Question: I have a file with a unicode name(eg chinese characters). I get a UnicodeEncodeError. I'm using postgres database with utf8 and the django development server on ubuntu lucid 64. What am I missing? I do the following where filename is the unicode name of the file in models.py:
'''
def get_upload_path(instance,filename):
return filename # Unicode error if filename has non latin 1 characters
class Kind (models.Model):
style = models.ForeignKey(Style)
kind_file = models.FileField(upload_to=get_upload_path)
'''
from shell:

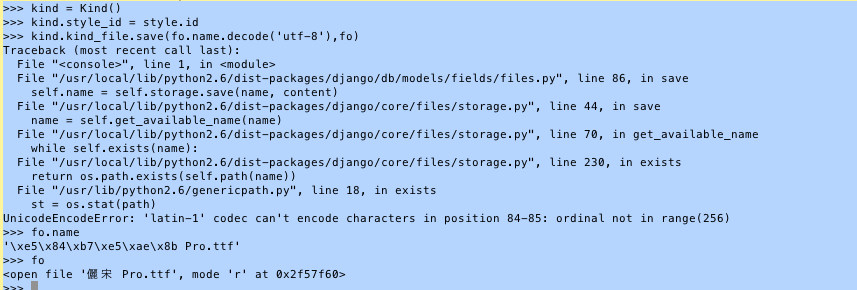
Answer: I believe the problem is with your string formatting. In python2, it automatically converts between 'str' type (which is a series of bytes) and 'unicode' type, which represents the abstract series of unicode codepoints.
I'm assuming that your 'filename' is of type 'unicode'.
'"tmp/%s/%s"' is a byte string, so python will try to automatically your 'unicode' into 'str' to match. The problem is that it uses the 'ascii' encoding to do so, which can't hold your data.
Changing your 'return' statement to use 'temp2' instead of 'filename' should work, since now you're using the right types together.
---
For the future, I'd also recommend watching the presentation I linked to in the comments, as it provides several strategies for avoiding this class of problem. The main one is that you should . As soon as you receive bytes from the outside world, 'decode' them to unicode, and only 'encode' when you're sending the data out of your program. You should also use unicode string literals internally ('u""' instead of '""').
I'd also recommend more meaningful variable names than 'tempN'.